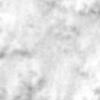
Label: no_change